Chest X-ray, PA view. Patient: 53 years old, sex F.
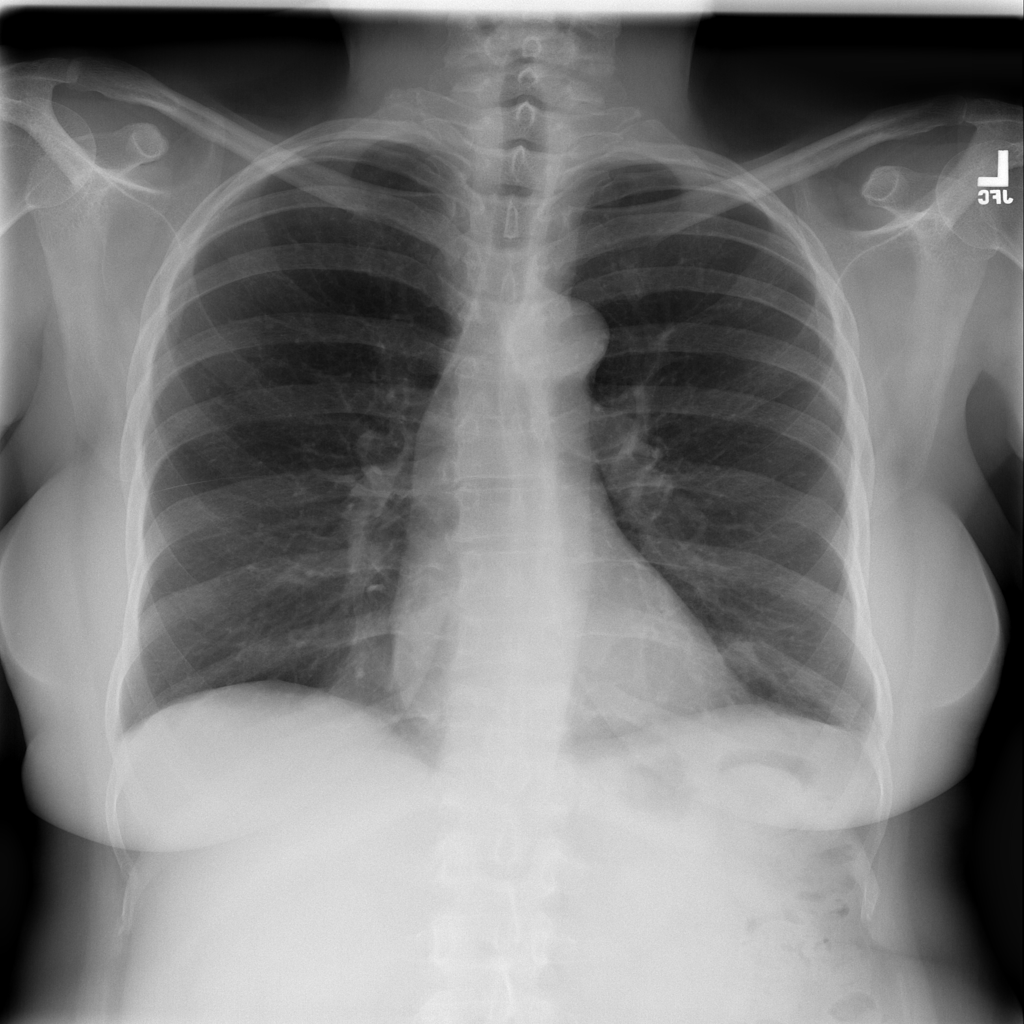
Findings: No Finding